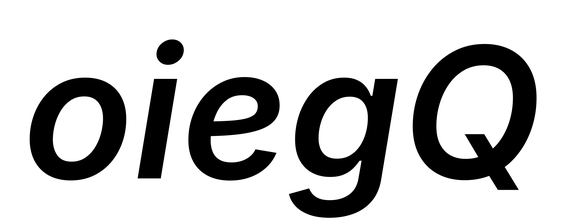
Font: Inter-Italic_SemiBold_Italic